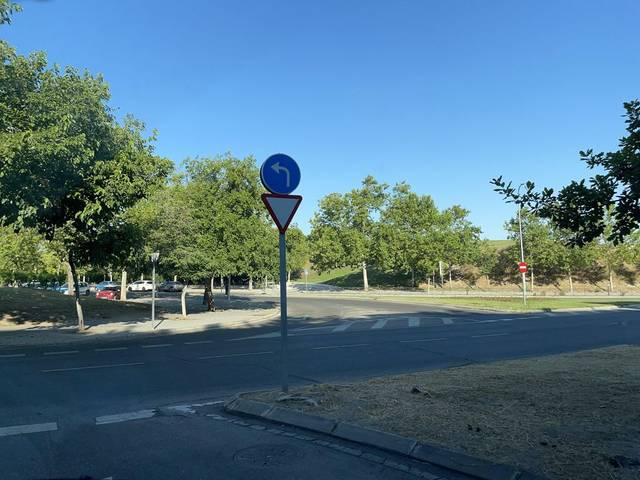
Region: Spain
Coordinates: 40.378, -3.653